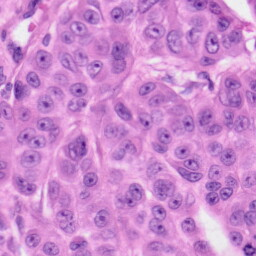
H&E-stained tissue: Skin